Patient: sex F, age 71
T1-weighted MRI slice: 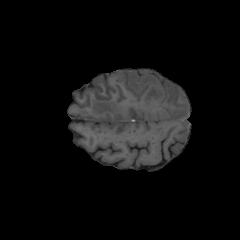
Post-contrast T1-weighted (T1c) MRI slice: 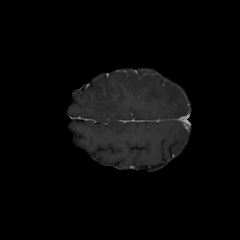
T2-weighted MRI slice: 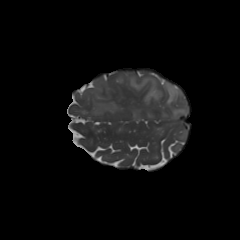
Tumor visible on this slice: yes
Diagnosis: Glioblastoma, IDH-wildtype
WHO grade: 4